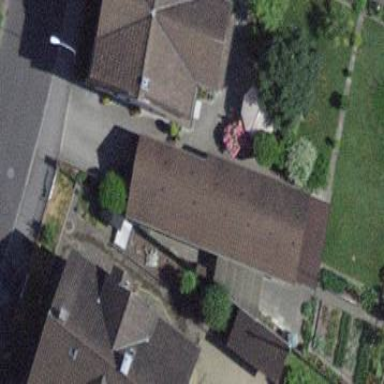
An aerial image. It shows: Garage building.